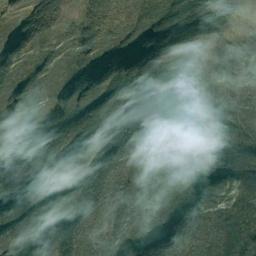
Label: cloud